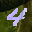
Label: 4